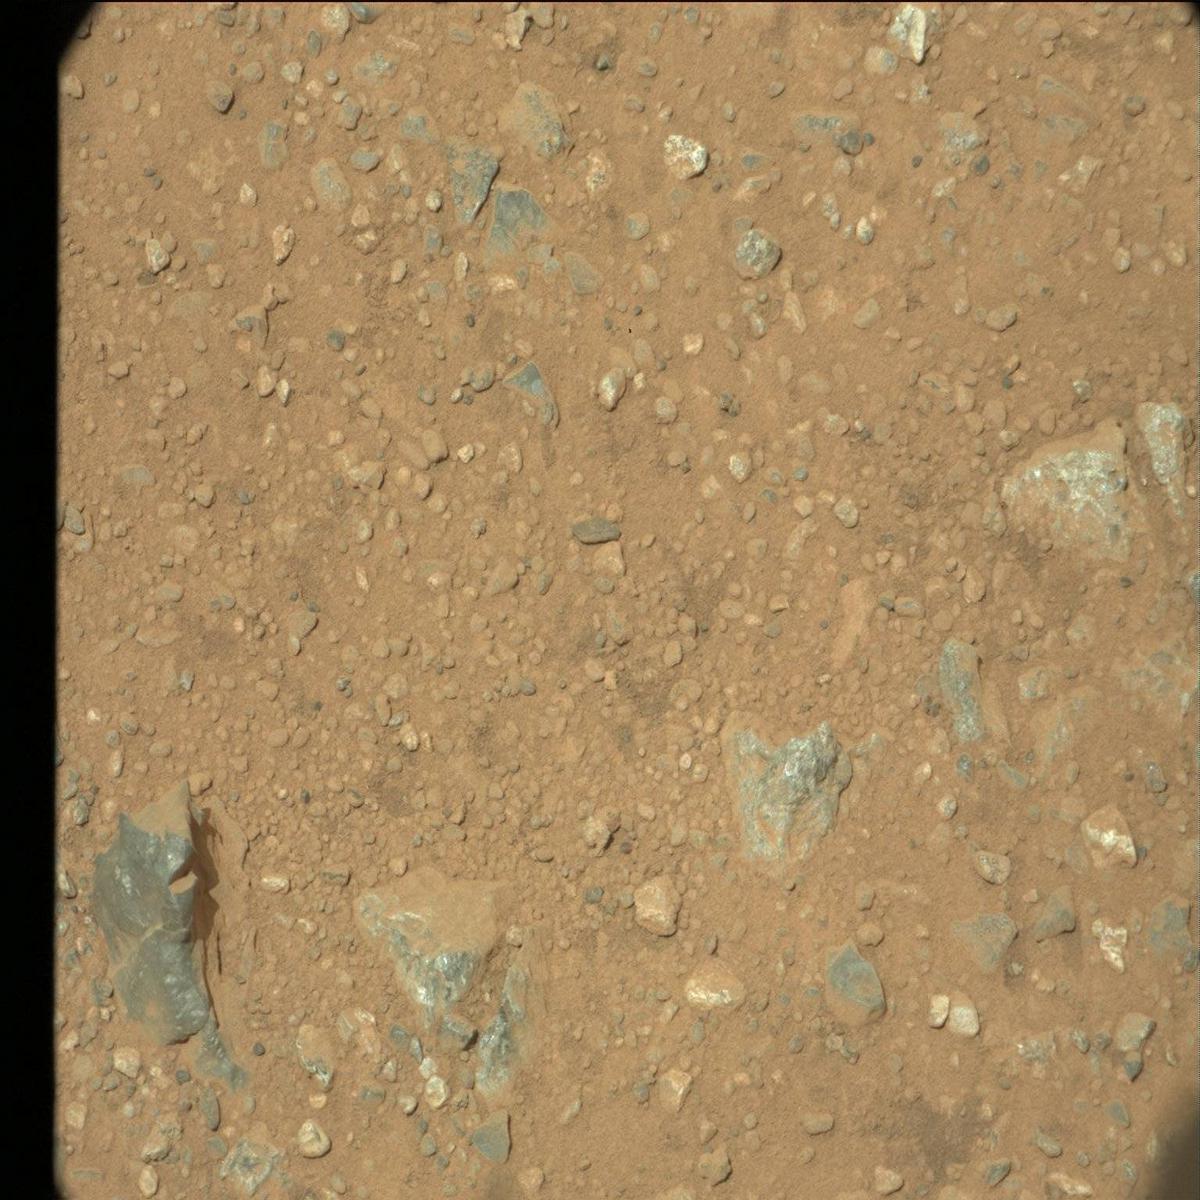
Terrain classes present: Bedrock, Rock, Sand / Soil